Question: I want to make a progress running on Navigation Drawer like this:

I have created a navigation drawer successfully, but don't know how to make a progress bar like that. Is it possible ? I'm really appreciate any reply.
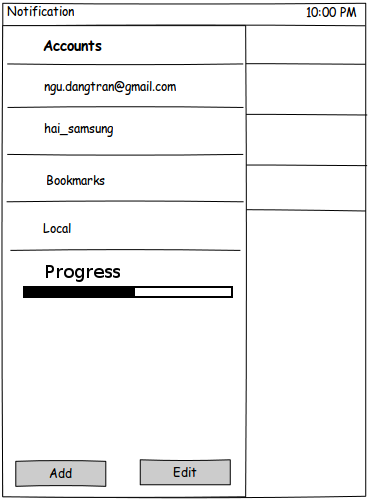
Answer: If you have created a navigation drawer successfully you must have a layout. Just put a 'ProgressBar' in the layout where your 'ListView' is ('DrawerLayout''s 2nd child). You can initialize and use it as usual after 'setContentView' via 'findViewById'.
'''
<?xml version="1.0" encoding="utf-8"?>
<android.support.v4.widget.DrawerLayout
xmlns:android="http://schemas.android.com/apk/res/android"
android:id="@+id/drawer"
android:layout_width="match_parent"
android:layout_height="match_parent"
>
<FrameLayout
android:id="@+id/content"
android:layout_width="match_parent"
android:layout_height="match_parent"
/>
<LinearLayout
android:layout_width="240dp"
android:layout_height="match_parent"
android:orientation="vertical"
android:gravity="start"
>
<ListView
android:id="@+id/myList"
android:layout_width="match_parent"
android:layout_height="0dp"
android:layout_weight="1"
/>
<ProgressBar
android:id="@+id/myProgress"
style="?android:attr/progressBarStyleHorizontal"
android:layout_width="match_parent"
android:layout_height="wrap_content"
android:layout_margin="16dp"
android:progress="40"
/>
</LinearLayout>
</android.support.v4.widget.DrawerLayout>
'''
If you want it to scroll you'll have to create an adapter where one of the itemTypes is that 'ProgressBar'.
In case you were just wondering how to make a horizontal progress bar: <URL>